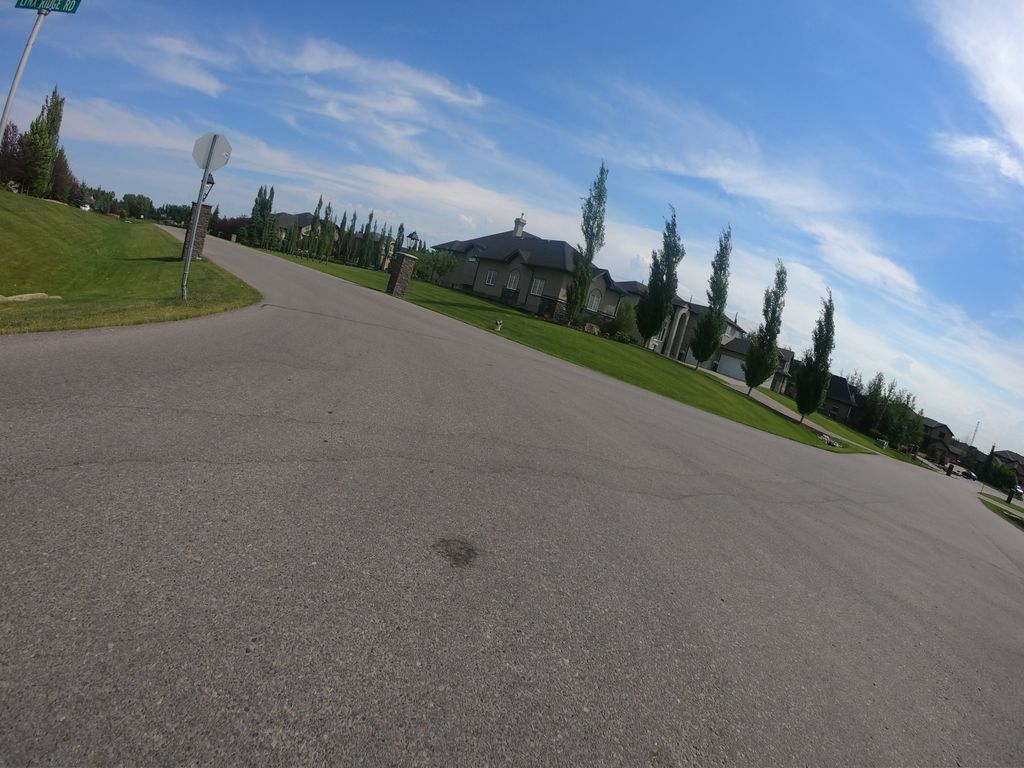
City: calgary